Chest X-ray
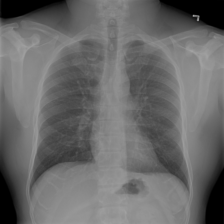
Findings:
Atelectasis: negative
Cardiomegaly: negative
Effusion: negative
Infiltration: negative
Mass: negative
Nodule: negative
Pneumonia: negative
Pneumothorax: negative
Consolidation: negative
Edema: negative
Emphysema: negative
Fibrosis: negative
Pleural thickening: negative
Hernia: negative